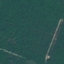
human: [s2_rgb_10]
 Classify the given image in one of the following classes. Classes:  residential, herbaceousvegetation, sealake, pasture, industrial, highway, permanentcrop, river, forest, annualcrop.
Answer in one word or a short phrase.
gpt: Forest